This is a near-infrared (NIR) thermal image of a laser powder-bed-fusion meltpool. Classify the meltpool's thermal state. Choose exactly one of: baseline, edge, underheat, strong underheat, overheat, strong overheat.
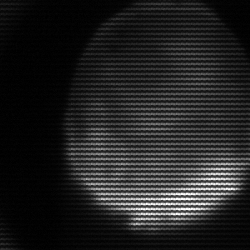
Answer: edge